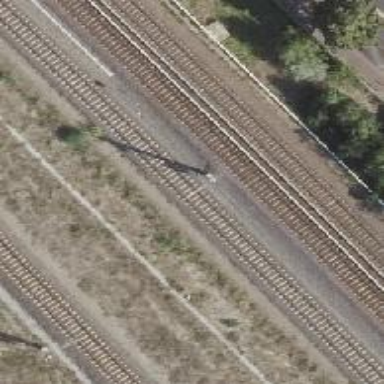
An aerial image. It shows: Catenary mast for power lines.